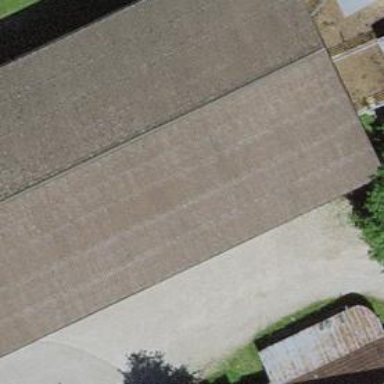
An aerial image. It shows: Shed.